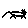
Label: cat